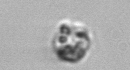
Label: Amoeba